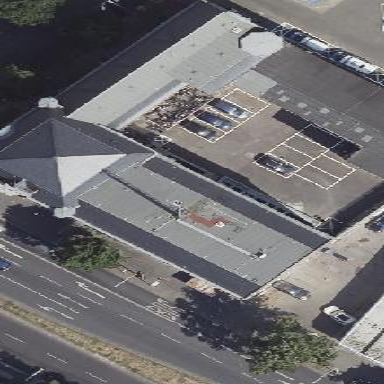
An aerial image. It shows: Public building designated as police station.